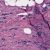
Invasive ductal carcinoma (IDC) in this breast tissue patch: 1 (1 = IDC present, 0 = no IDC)